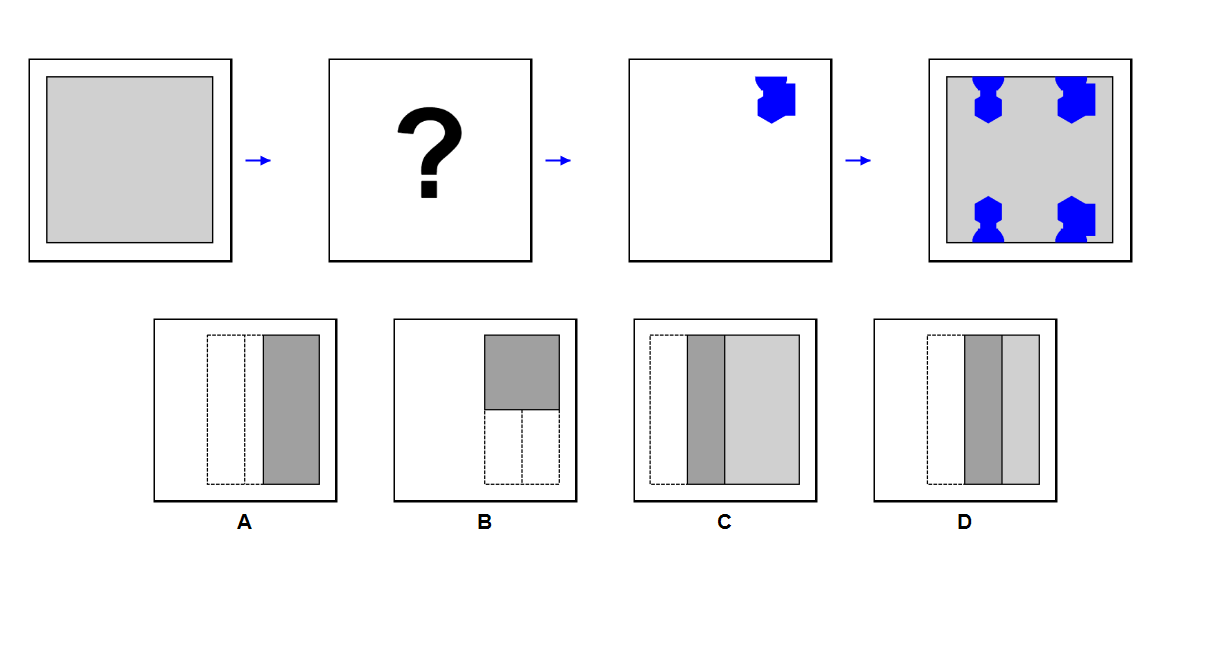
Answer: A